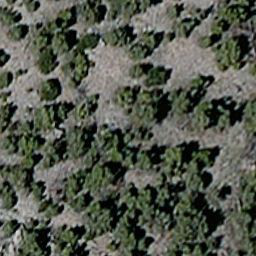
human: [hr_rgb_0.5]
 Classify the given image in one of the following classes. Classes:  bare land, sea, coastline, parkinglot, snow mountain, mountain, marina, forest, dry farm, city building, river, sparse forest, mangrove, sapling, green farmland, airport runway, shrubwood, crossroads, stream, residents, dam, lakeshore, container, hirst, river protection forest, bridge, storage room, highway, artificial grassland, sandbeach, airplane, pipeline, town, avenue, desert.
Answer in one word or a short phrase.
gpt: sparse forest